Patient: sex M, age 51
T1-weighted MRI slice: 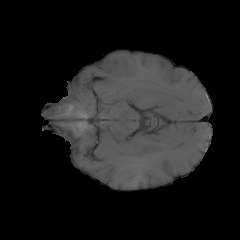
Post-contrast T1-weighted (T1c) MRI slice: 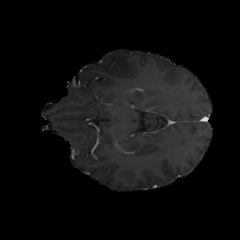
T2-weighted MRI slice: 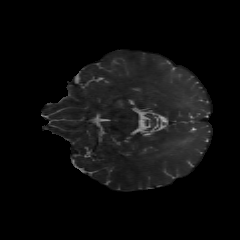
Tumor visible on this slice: no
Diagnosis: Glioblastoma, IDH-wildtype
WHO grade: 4